Question: Sorry, I know that title isn't very parseable (or even complete). This should do better than words:

Note that x and y are dynamic heights based on the contents of those children, and there is no guarantee that one will be larger than the other.
I don't want to use tables and I don't want to rely on CSS3 (for solutions like calc.) I this means that one of the two columns must be taken out of the "static" layout, because of the dynamic width requirement. And because of that, I that means there is no way, outside of Javascript, to size the parent container to the max of its children columns' heights.
I hope someone proves me wrong, because I'd love to do this in CSS. Thank you, wonderful SO community!
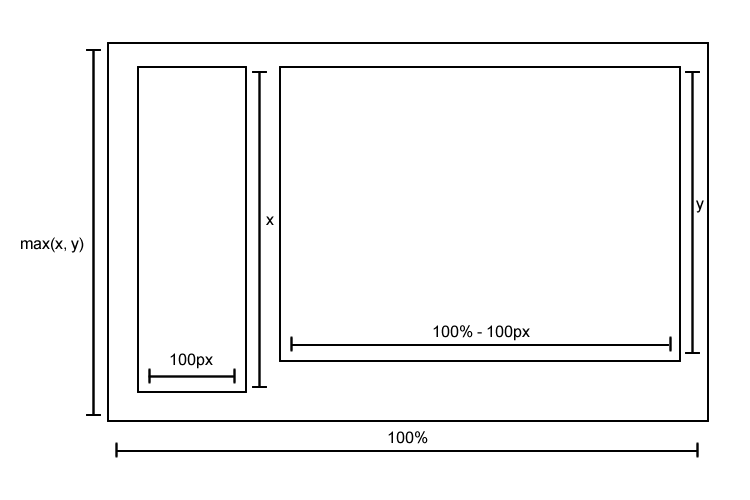
Answer: <URL>
'''
<div id="wrapper">
<div id="sidebar"></div>
<div id="main"></div>
</div>
'''
'''
#wrapper, #main{
overflow: hidden;
}
#sidebar{
float: left;
width: 100px;
}
'''